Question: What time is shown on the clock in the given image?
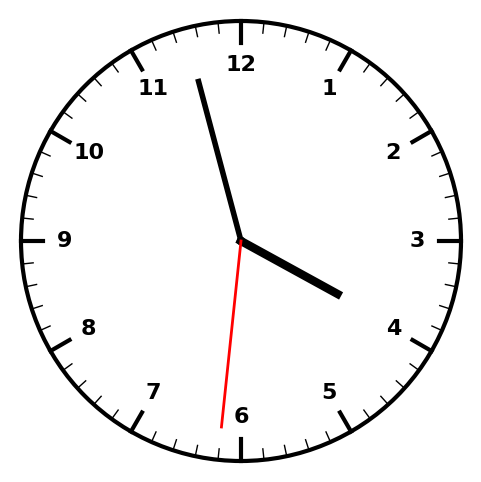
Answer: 03:57:31